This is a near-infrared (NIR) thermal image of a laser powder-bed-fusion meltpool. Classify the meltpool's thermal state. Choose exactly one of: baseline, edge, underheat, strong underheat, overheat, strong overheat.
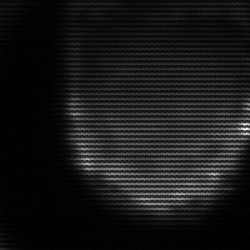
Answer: edge